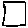
Label: square